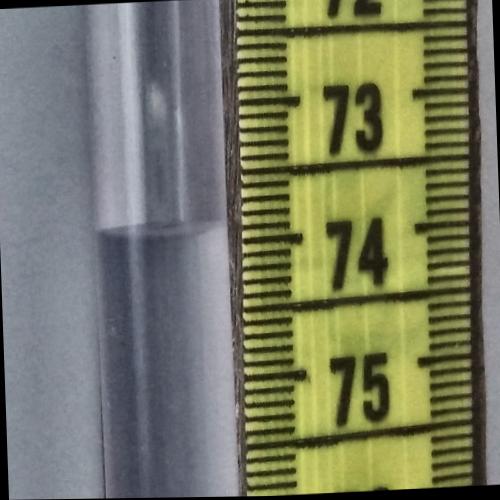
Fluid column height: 73.9 cm